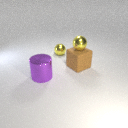
small yellow metal sphere above large brown rubber cube